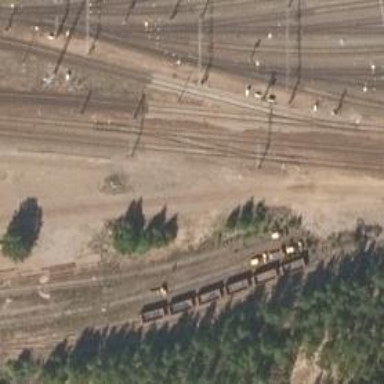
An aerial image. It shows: Railway signal.